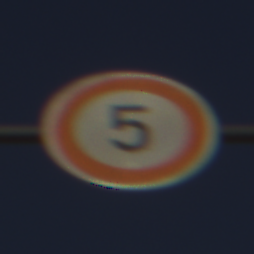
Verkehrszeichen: Geschwindigkeit5
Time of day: MorningAfternoon
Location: Outdoor (Nature)
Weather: Clear
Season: NotSpecified
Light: Natural